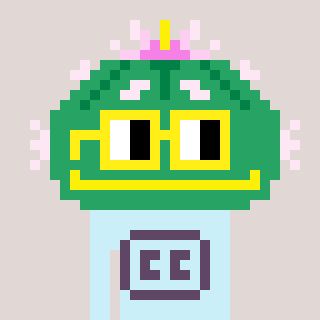
a pixel art character with square yellow glasses, a peyote-shaped head and a cold-colored body on a warm background